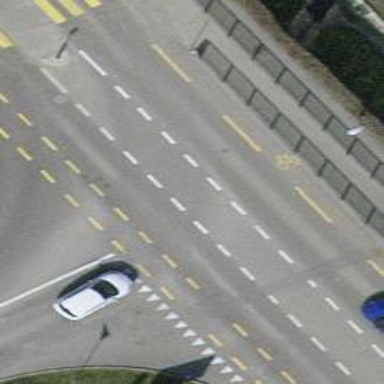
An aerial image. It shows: Cycleway.